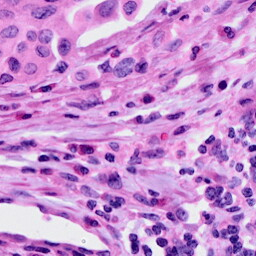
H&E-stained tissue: Cervix